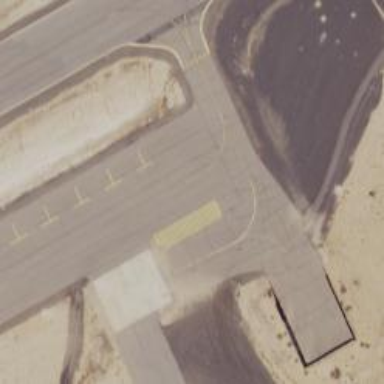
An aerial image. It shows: View of taxiway at the airport.